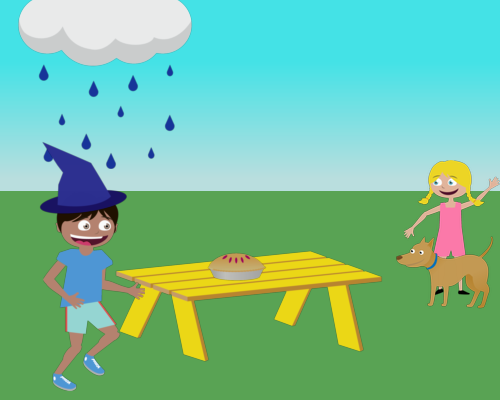
there is a rain cloud in the upper left and below it a running boy with a wizard hat next to a table with a pie on it and to the right of the table a girl waving and a dog standing next to her